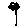
Label: flower